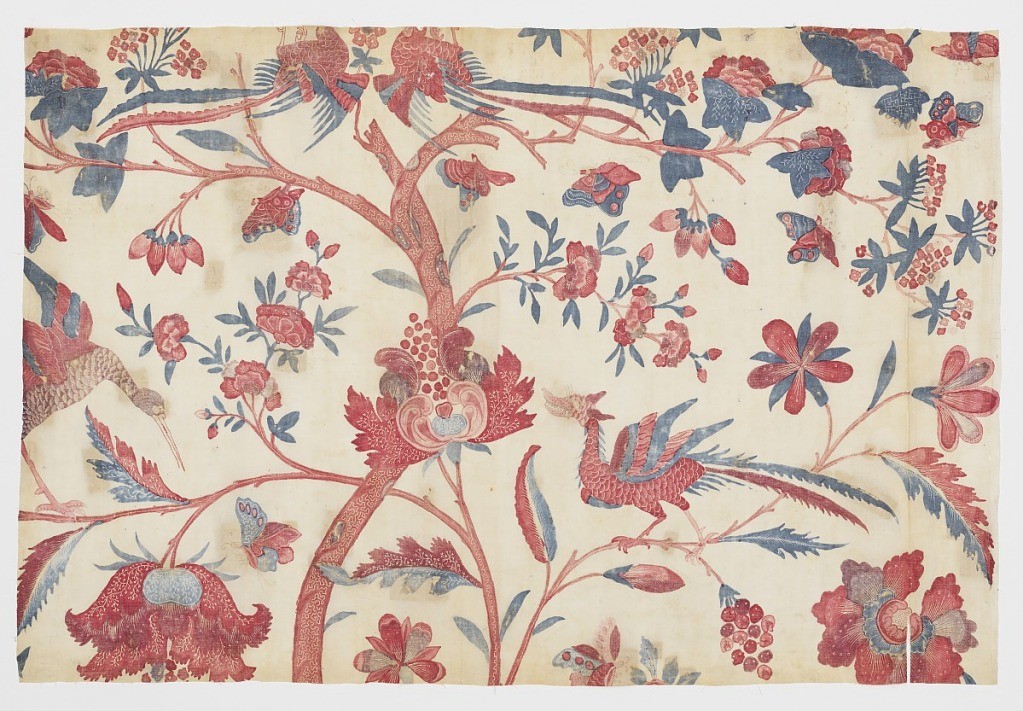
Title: Chintz
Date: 18th century
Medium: cotton Technique: mordant painted and dyed plain weave cotton
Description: Tree trunk with exotic blossoms and birds. Part of a larger piece.